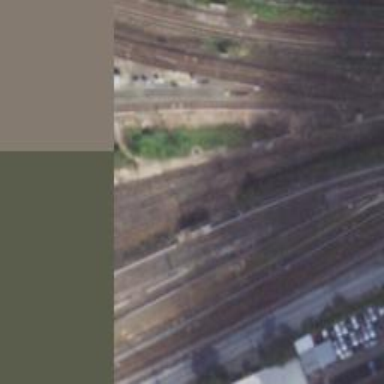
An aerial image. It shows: Electrified rail for trains.